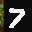
Label: 7